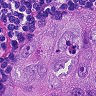
Metastatic tissue present: yes